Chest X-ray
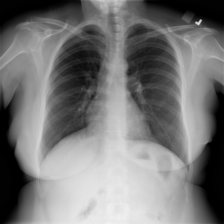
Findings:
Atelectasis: negative
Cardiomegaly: negative
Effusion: negative
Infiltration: negative
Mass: negative
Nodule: negative
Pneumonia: negative
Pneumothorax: negative
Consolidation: negative
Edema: negative
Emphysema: negative
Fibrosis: negative
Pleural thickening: negative
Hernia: negative